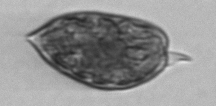
Label: Prorocentrum_micans